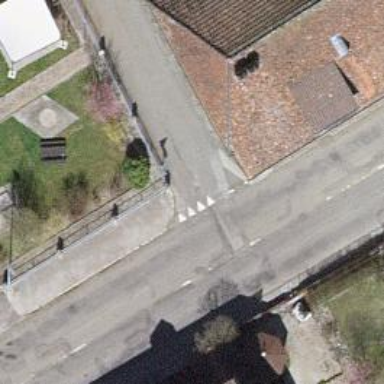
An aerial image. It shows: Road with "give way" sign.